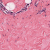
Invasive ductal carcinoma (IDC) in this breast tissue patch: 0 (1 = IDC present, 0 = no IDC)